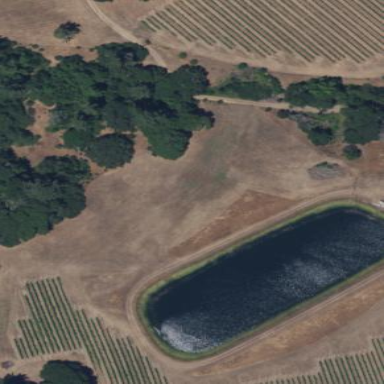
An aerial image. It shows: Pond within reservoir used for water storage. The natural landscape includes water feature.